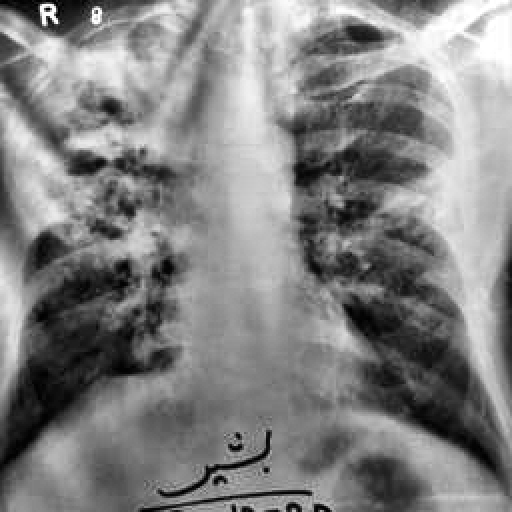
Finding: TUBERCULOSIS